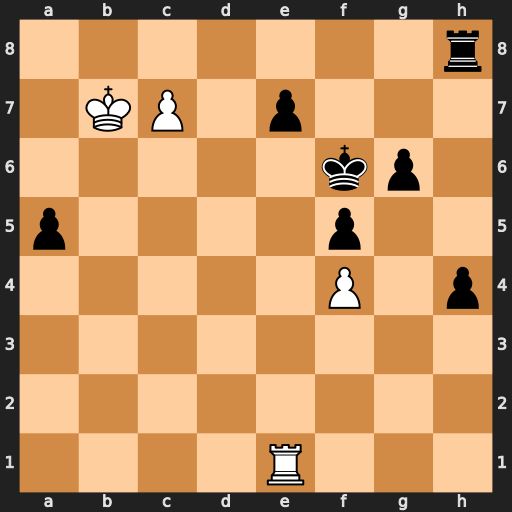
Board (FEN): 7r/1KP1p3/5kp1/p4p2/5P1p/8/8/4R3
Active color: w
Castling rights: -
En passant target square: -
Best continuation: Rd1 e5 Rd8 Rh7 Rd6+